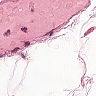
Metastatic tissue present: no